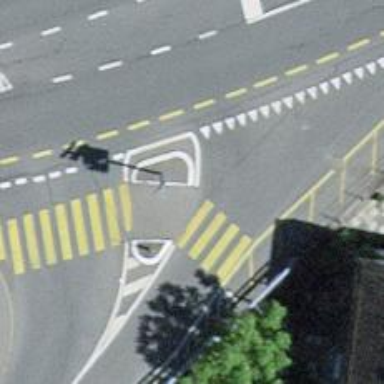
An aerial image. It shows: Marked footway crossing with asphalt surface and crossing island.